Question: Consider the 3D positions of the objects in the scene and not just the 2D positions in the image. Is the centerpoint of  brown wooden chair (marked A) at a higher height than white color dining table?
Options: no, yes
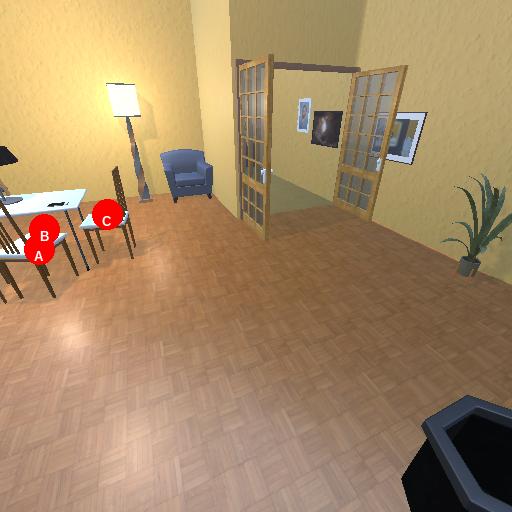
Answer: no